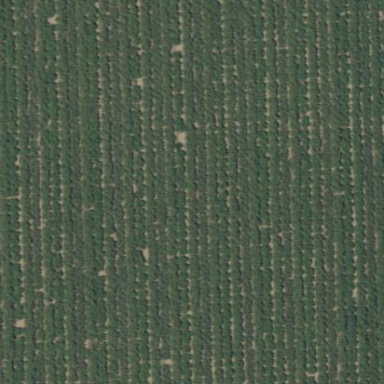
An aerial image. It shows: Almond orchard with rows of almond trees.